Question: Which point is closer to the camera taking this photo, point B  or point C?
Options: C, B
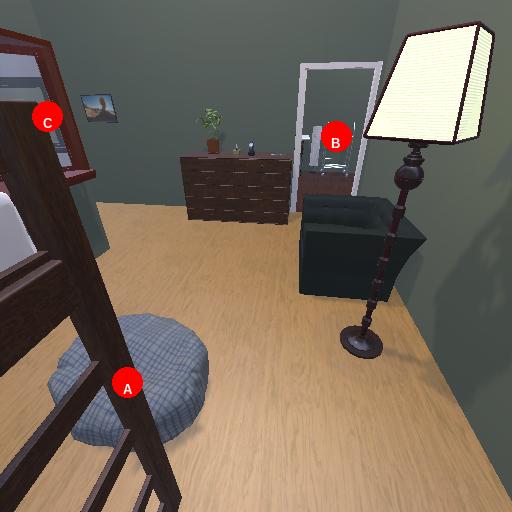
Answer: C